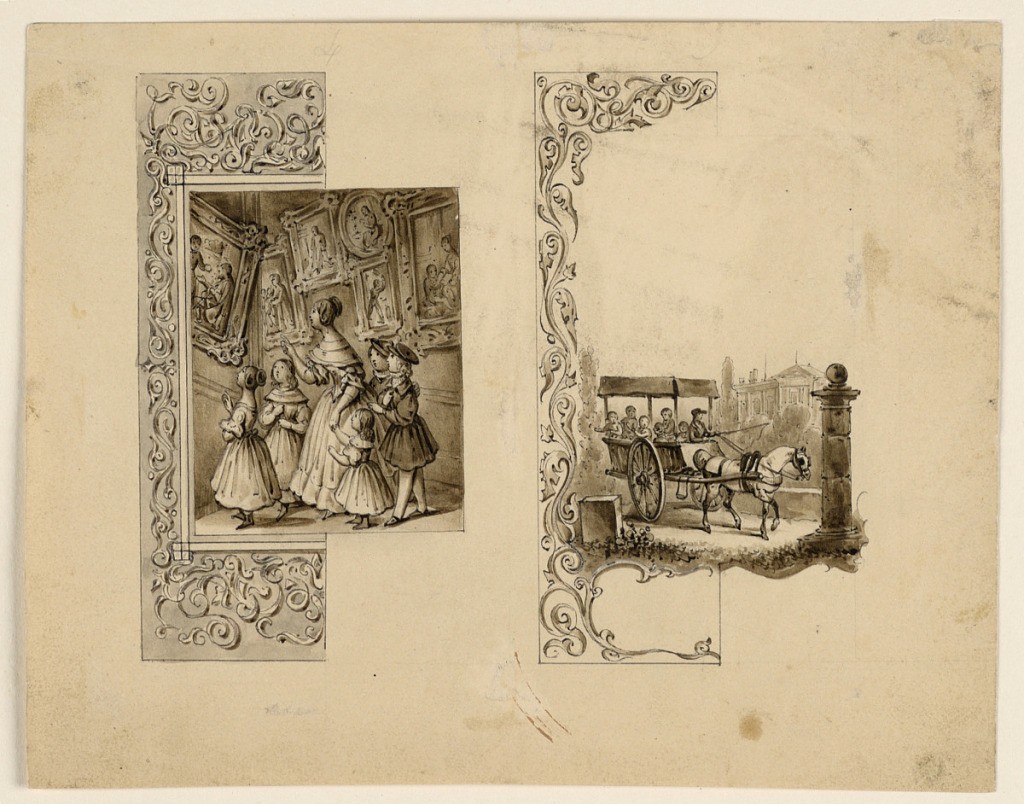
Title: Picture Gallery; Pony Cart
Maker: Victor Vincent Adam, French, 1801 – 1866
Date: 1835-1840
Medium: Pen and ink, brush and sepia and gray wash on paper
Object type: Drawing
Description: Left: A woman accompanied by five children, visiting picture gallery; ornamented border partly shown. Right: children in pony cart, moving toward the right, ornamented border, partly shown.